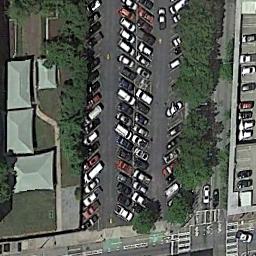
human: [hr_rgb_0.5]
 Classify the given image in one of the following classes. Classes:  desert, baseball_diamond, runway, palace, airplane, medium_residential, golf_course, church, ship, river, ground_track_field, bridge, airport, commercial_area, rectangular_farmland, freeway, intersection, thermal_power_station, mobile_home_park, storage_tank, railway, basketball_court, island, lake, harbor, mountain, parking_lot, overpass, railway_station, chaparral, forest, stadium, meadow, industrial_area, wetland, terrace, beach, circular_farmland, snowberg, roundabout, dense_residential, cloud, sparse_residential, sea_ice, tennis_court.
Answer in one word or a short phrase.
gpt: parking_lot